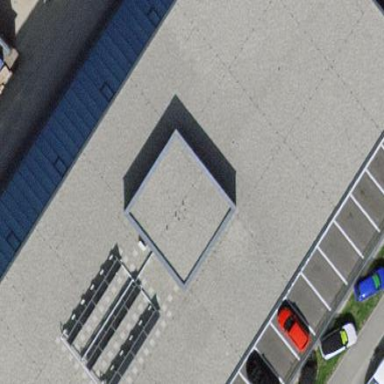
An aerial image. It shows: Commercial building with flat roof.